Interaction volume radius: 5 \u00c5
Interaction volume height: 40 \u00c5
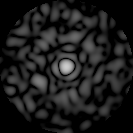
Disorder parameter: 0.8482